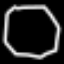
Label: octagon